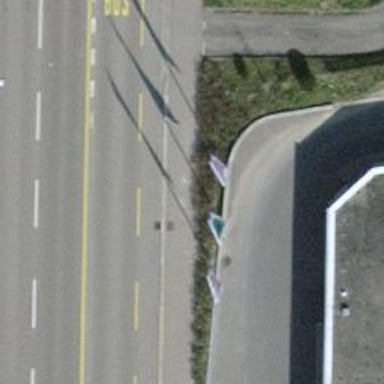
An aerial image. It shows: Advertising flag is displayed.